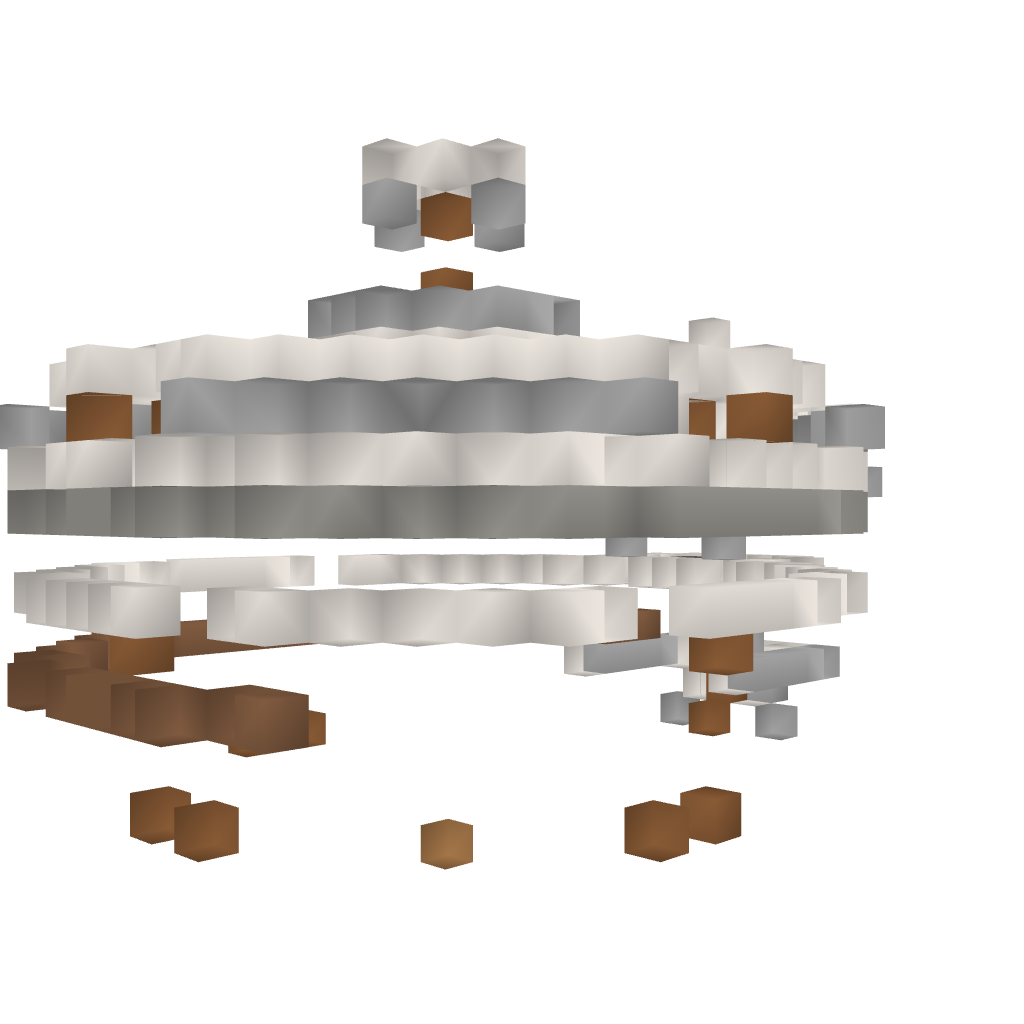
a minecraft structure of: PropHunt Lobby